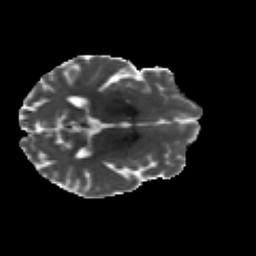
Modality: MD
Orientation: axial
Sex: male
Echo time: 0.114 s